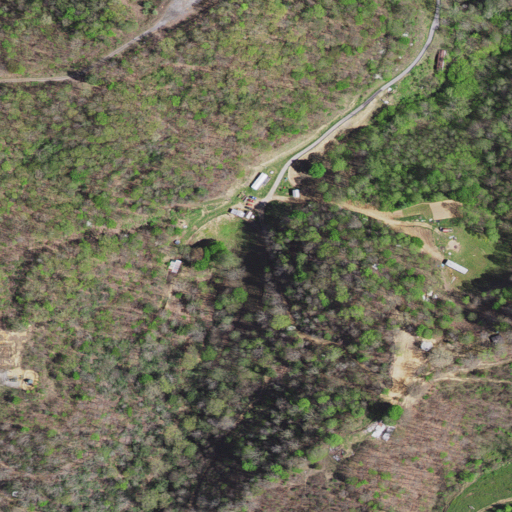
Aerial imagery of gap in Virginia named Bowen Gap containing deciduous forest, open development, mixed forest, grassland, pasture, evergreen forest, and medium intensity development